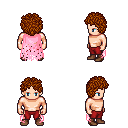
a pixel art fantasy rpg character, male body template, human, light skin, pink tattered cape, red pants, brunette curly afro hairstyle, brown shoes, four views (front, back, left, right), 2x2 character sprite sheet, small pixel art, hard edges, no anti-aliasing